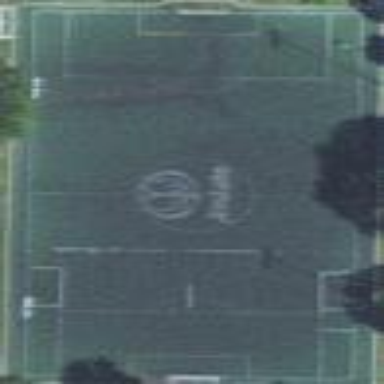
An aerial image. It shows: Artificial turf soccer pitch for leisure activities.